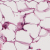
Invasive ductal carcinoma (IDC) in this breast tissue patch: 0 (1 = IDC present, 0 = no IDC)